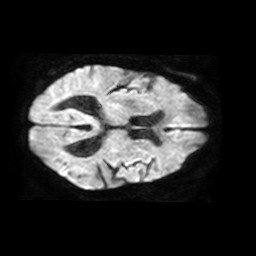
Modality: TRACE
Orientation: axial
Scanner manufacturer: philips
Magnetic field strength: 1.5 T
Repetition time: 4.822 s
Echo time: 0.07764 s